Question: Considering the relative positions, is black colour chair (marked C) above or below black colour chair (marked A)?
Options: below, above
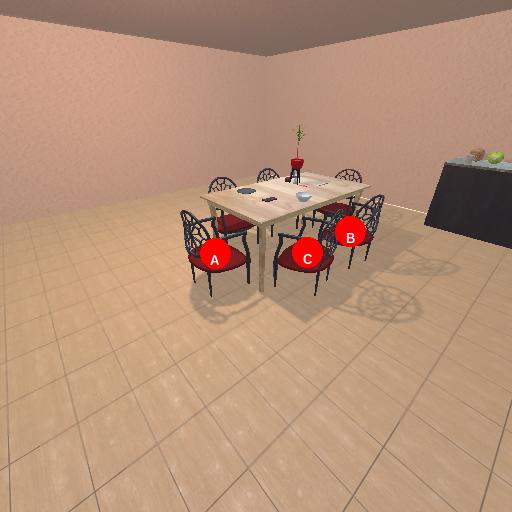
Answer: below